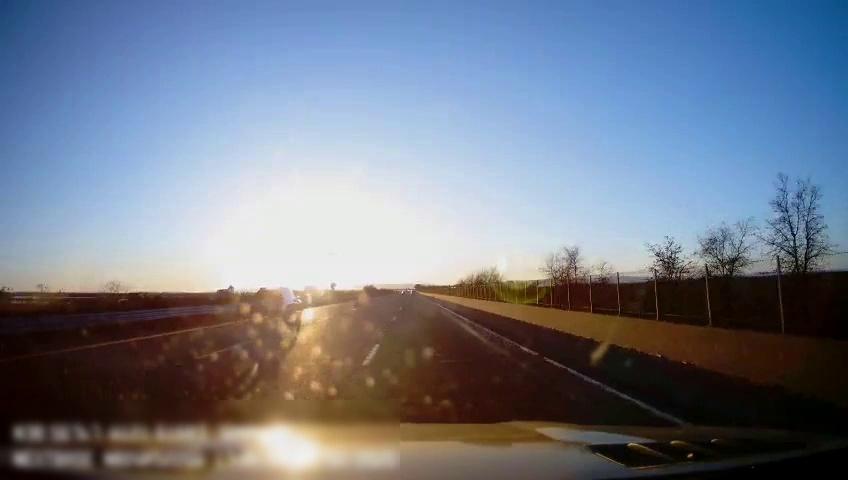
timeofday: Day
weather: Sunny
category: Drivable Space
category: Vehicles | SUV
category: Vehicles | Car
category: Vehicles | SUV
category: Lanes | Alternate Lane
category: Lanes | Current Lane
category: Lanes | Current Lane
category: Lanes | Alternate Lane